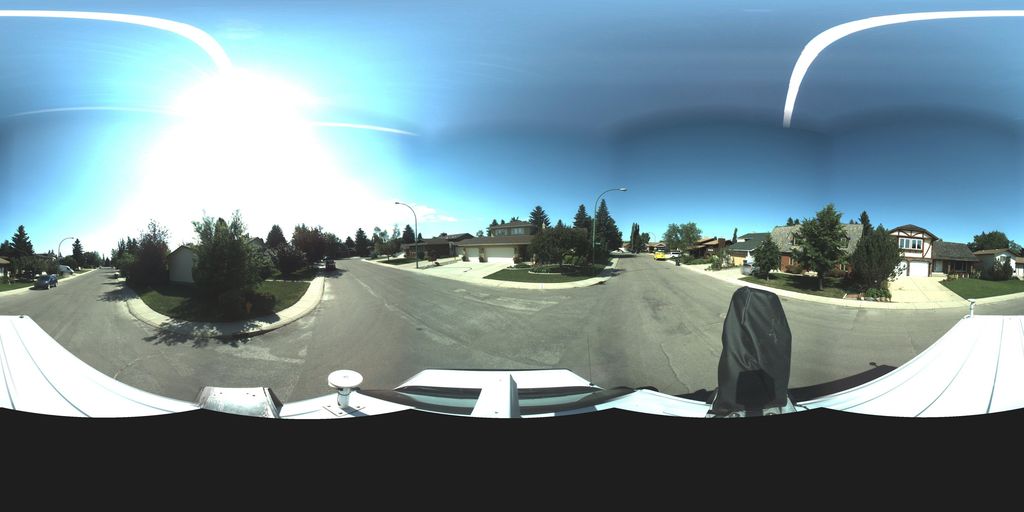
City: saskatoon